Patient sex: M
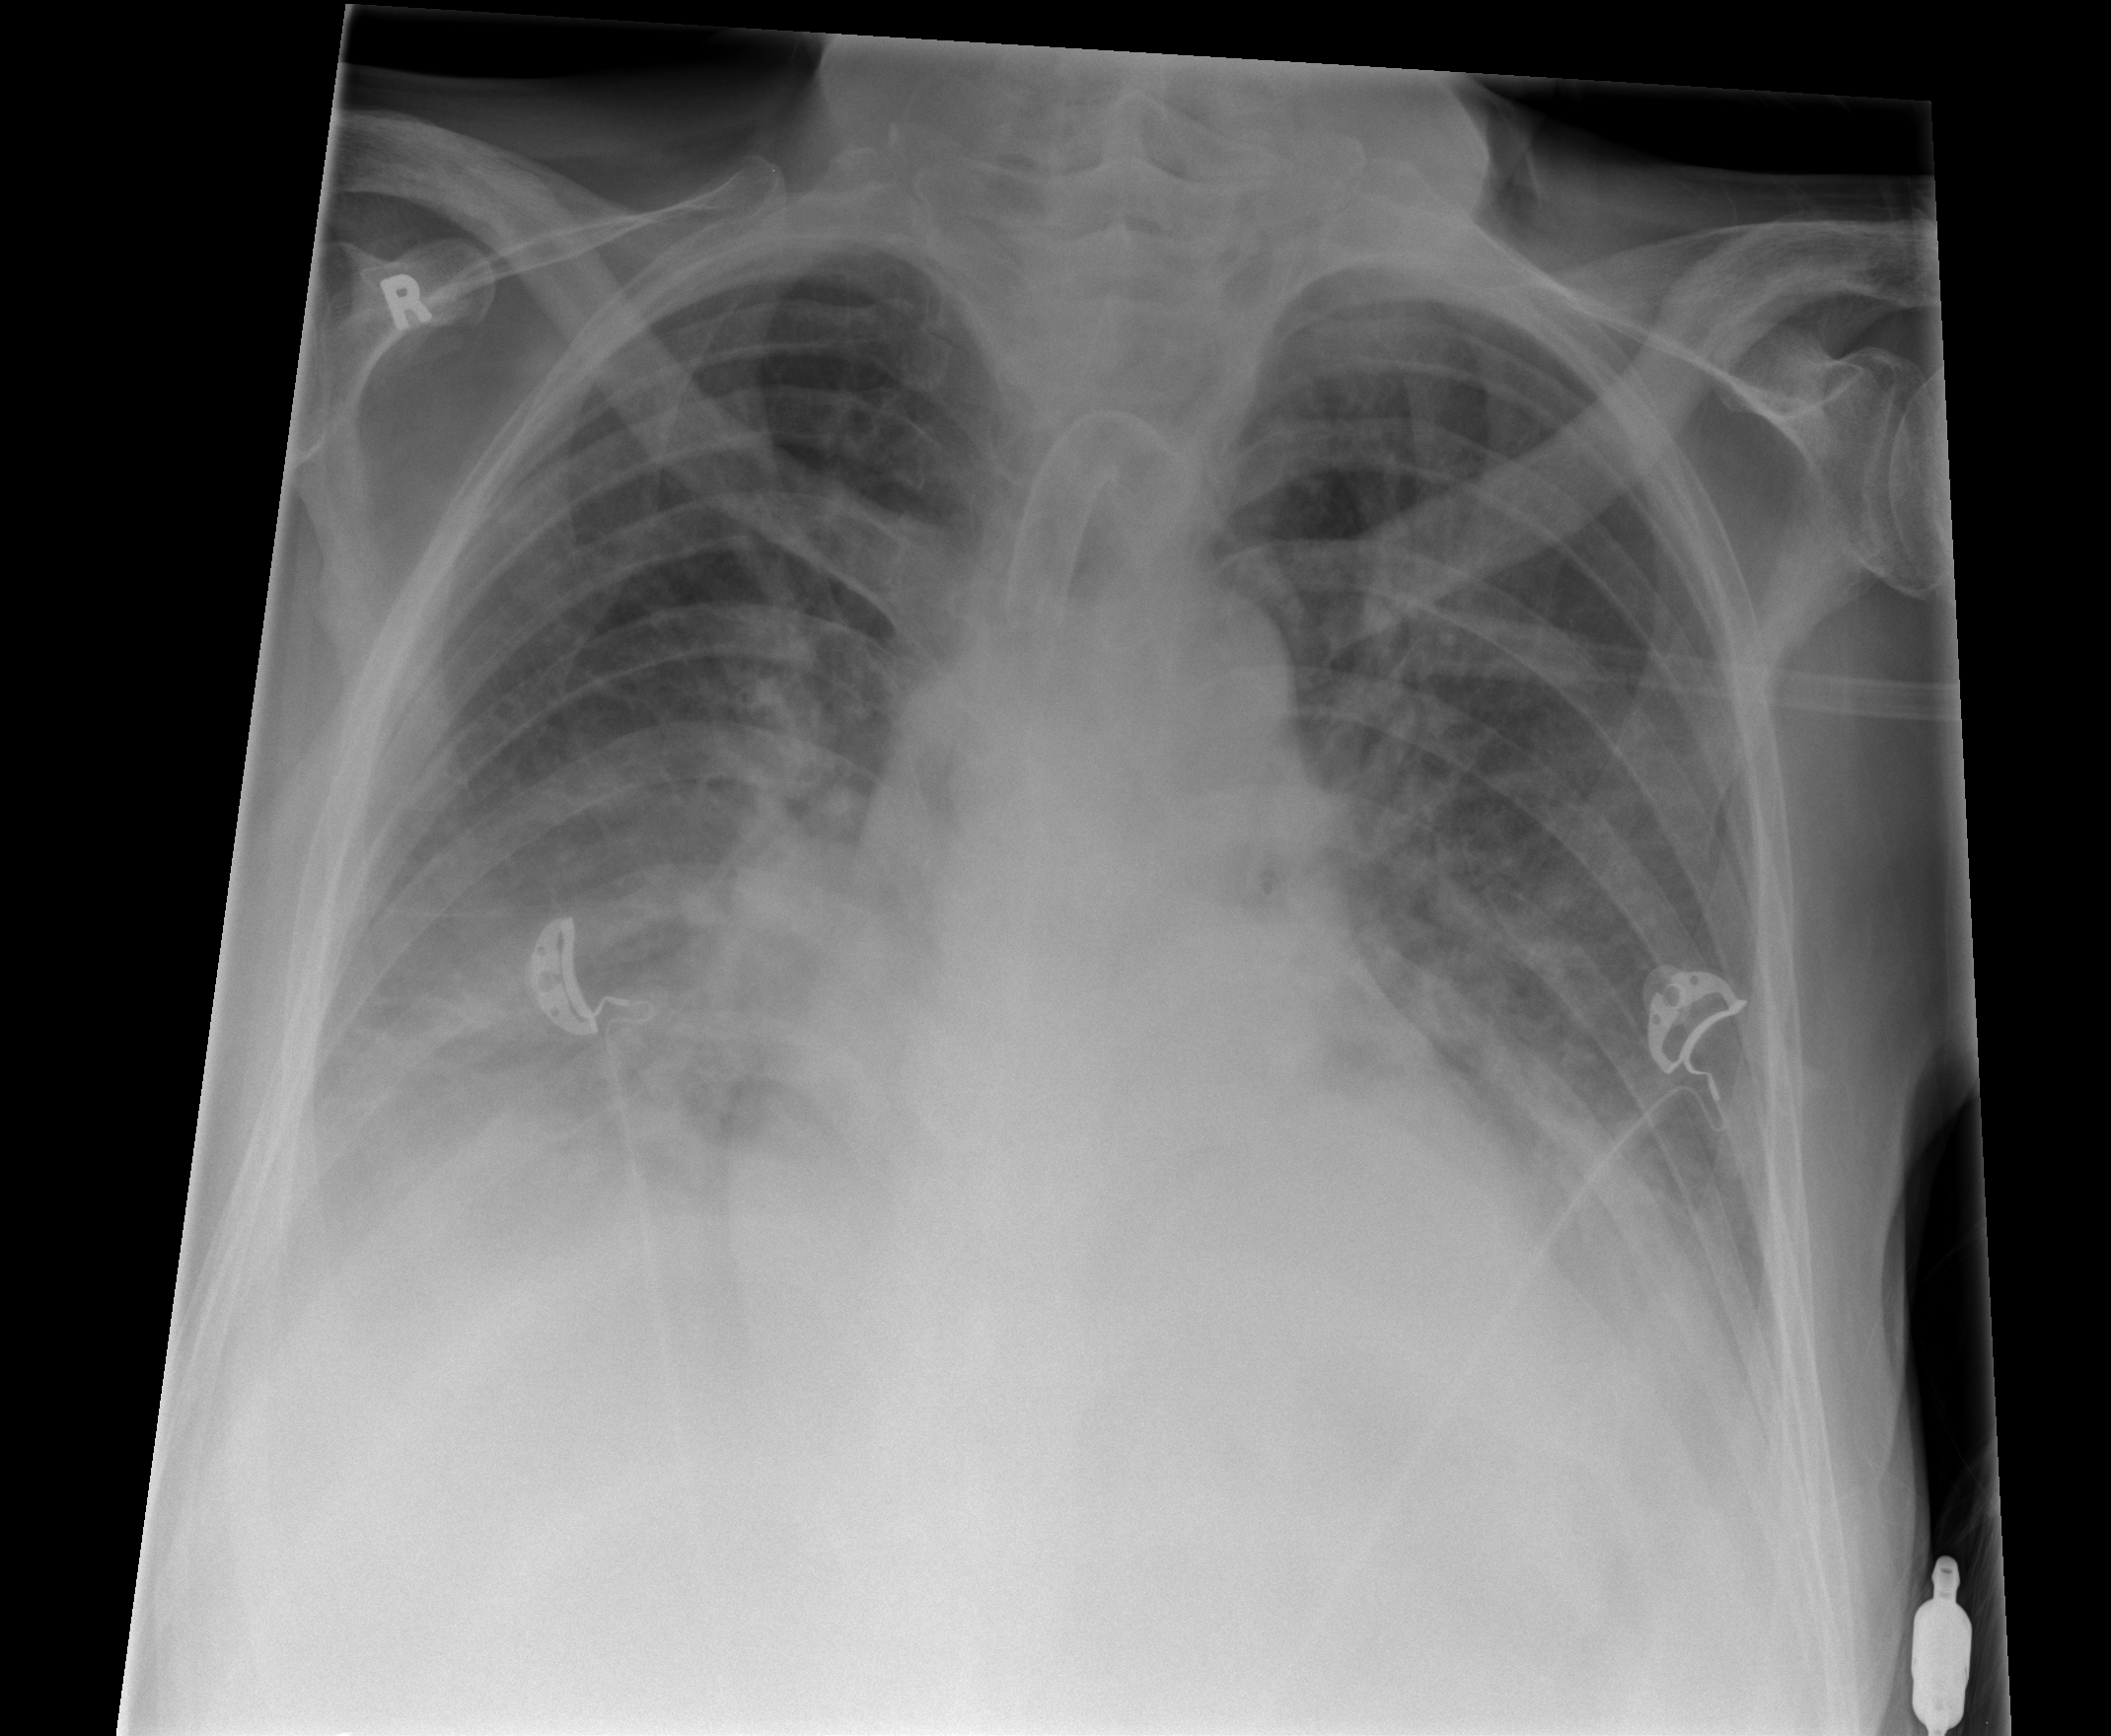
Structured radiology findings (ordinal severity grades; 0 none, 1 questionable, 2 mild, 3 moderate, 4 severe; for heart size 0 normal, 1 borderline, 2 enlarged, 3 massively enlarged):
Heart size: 2
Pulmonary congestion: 2
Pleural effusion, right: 0
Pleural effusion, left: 0
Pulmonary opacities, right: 2
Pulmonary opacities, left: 2
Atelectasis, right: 2
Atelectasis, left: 2